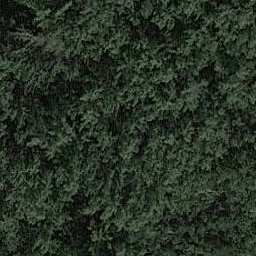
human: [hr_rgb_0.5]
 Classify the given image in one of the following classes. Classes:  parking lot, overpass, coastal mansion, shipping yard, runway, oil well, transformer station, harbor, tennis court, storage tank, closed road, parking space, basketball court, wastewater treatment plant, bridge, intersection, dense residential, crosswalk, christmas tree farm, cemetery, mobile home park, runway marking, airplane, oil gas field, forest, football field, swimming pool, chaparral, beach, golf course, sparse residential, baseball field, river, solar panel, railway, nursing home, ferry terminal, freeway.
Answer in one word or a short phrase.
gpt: forest